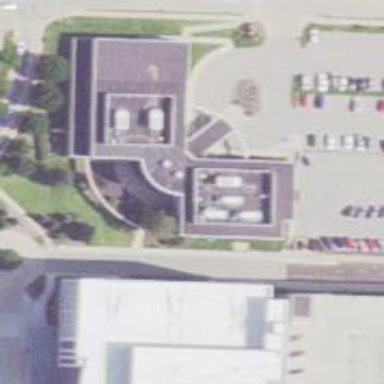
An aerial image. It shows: Office building.